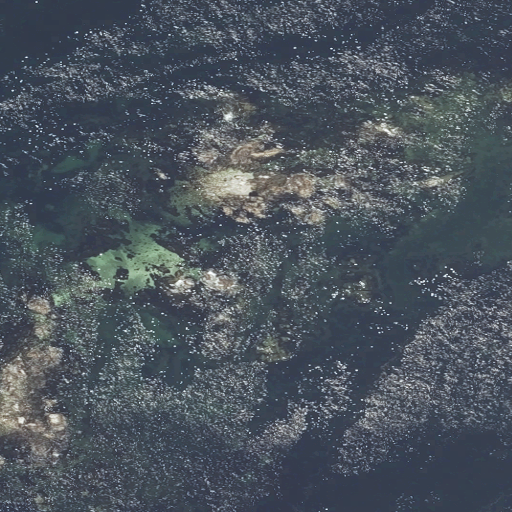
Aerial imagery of bar in Maine named Two Bush Reef containing open water and herbaceous wetlands